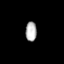
Tissue: prostate
Cell type: B cells
Senescence score: 0.7267
Nuclear area (px): 212
Mean DAPI intensity: 179.896